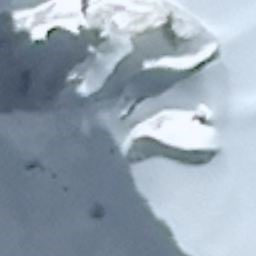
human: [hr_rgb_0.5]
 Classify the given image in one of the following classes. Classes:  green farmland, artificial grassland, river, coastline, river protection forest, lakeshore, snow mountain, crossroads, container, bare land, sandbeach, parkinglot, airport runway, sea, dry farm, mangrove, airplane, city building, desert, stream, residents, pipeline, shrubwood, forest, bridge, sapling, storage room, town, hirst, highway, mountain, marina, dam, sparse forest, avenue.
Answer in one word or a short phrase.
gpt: snow mountain